Question: I have a dataGridView and a button,when I clic the button the thrid cell of each row contains the value "1" but I want that only the lines that contain data should contains "1"
in the third column.
I tried this code to test before making the ones but the result is shown in the image:
'''
private void button4_Click(object sender, EventArgs e)
{
DateTime dt = DateTime.Now;
dataGridView1.Rows.Add("" + dt.Year.ToString() + "", "En cours", "0");
if (dataGridView1.SelectedRows.Count == 1)
{
DataGridViewRow row = dataGridView1.SelectedRows[0];
for (int i = 0; i < dataGridView1.Rows.Count; i++)
{
// int ik = (int)dataGridView1.Rows[i].Cells[3].Value;
foreach (DataGridViewRow row1 in dataGridView1.Rows)
{
foreach (DataGridViewCell cell in row1.Cells)
{
if (cell.Value != null)
{
dataGridView1.Rows[i].Cells[2].Value = 1;
}
else //if (string.IsNullOrEmpty( cell.Value.ToString()))
{
break;
}
}
}
}
}
}
'''
the result:

thanks for Help
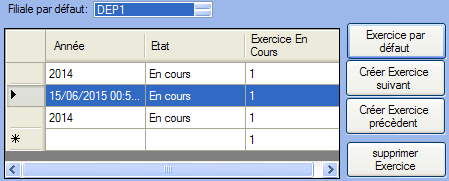
Answer: Maybe this will help:
'''
private void button4_Click(object sender, EventArgs e)
{
DateTime dt = DateTime.Now;
dataGridView1.Rows.Add("" + dt.Year.ToString() + "", "En cours", "0");
if (dataGridView1.SelectedRows.Count == 1)
{
DataGridViewRow row = dataGridView1.SelectedRows[0];
for (int i = 0; i < dataGridView1.Rows.Count; i++)
{
// int ik = (int)dataGridView1.Rows[i].Cells[3].Value;
foreach (DataGridViewRow row1 in dataGridView1.Rows)
{
foreach (DataGridViewCell cell in row1.Cells)
{
string st = Convert.ToString(dataGridView1.Rows[i].Cells[2].Value);
if (cell.Value == null && st == "0")
{
dataGridView1.Rows[i].Cells[2].Value = 1;
}
else //if (string.IsNullOrEmpty( cell.Value.ToString()))
{
break;
}
}
}
}
}
}
'''
I'm not sure that some things should be done this way like you did and what is the outcome of this project. But I modified and debug the code it is working now, I hope it will help